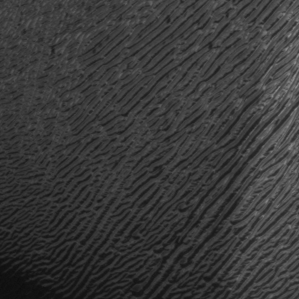
Label: frost